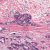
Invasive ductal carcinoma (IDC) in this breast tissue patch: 1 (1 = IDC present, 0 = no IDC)